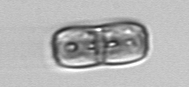
Label: Ephemera